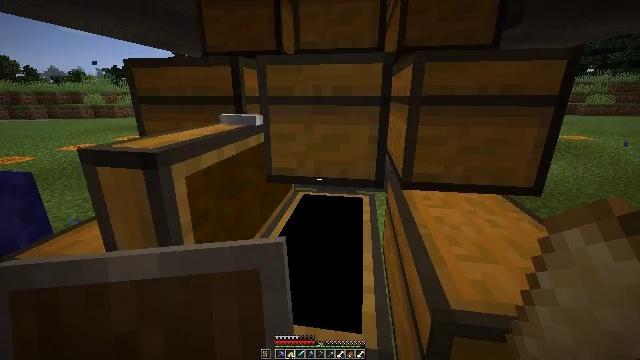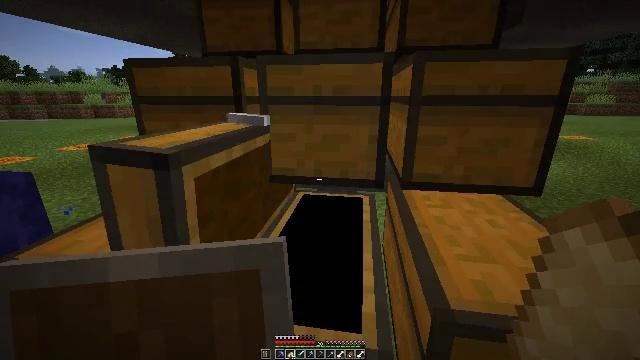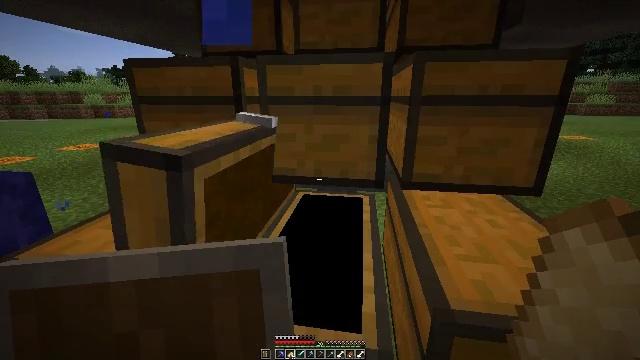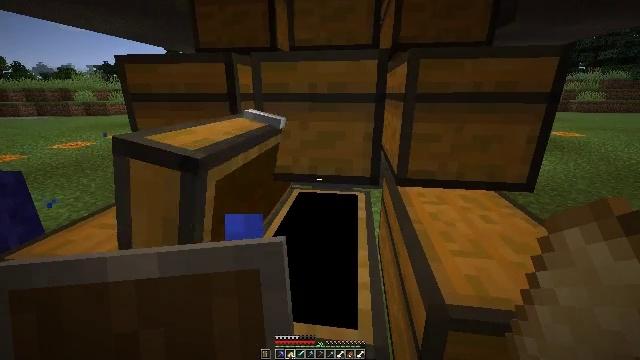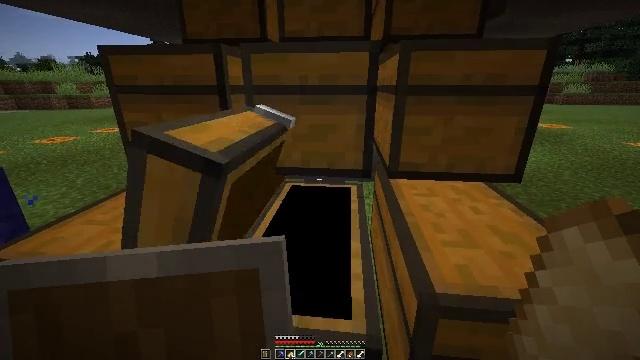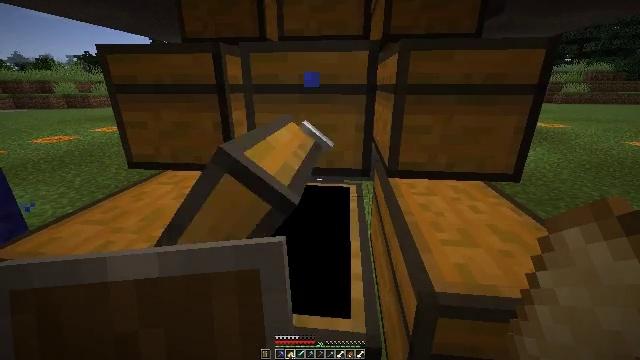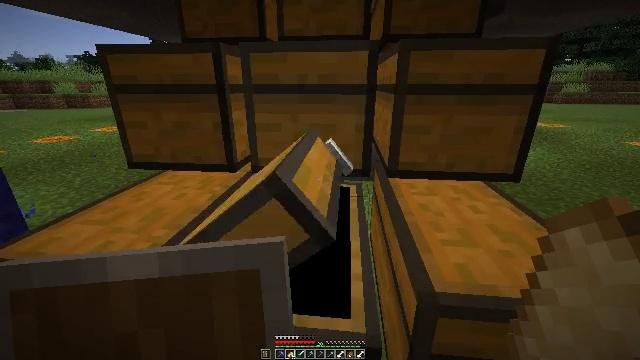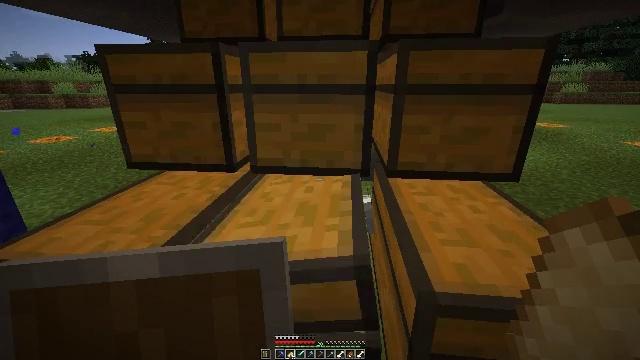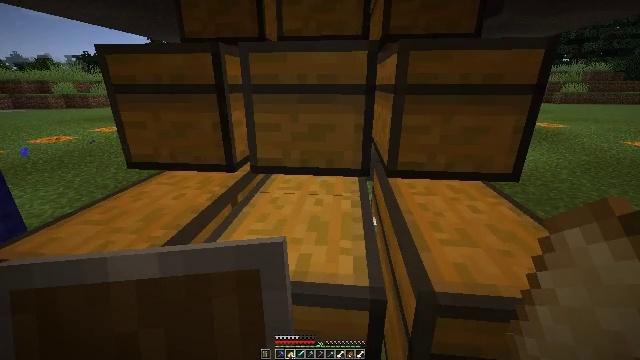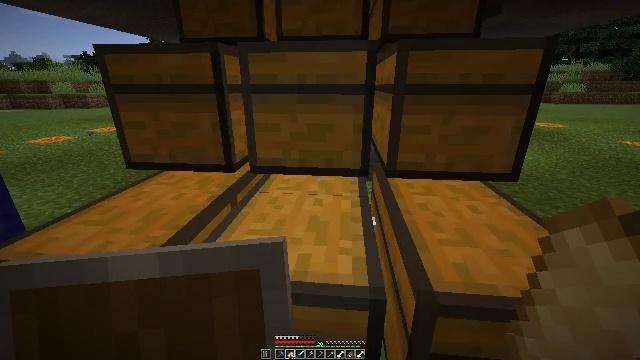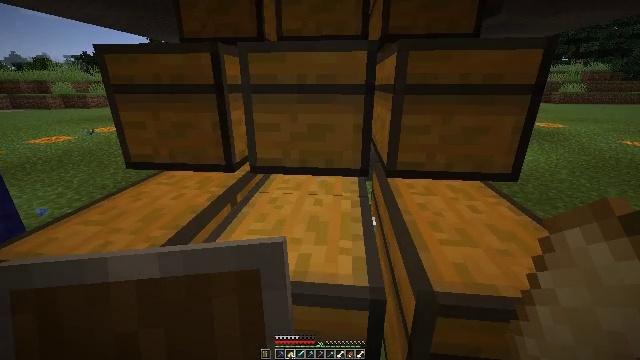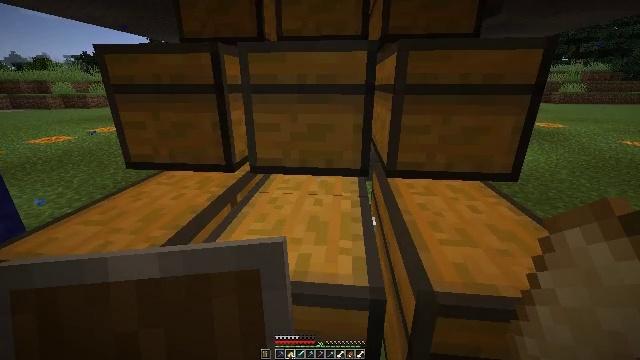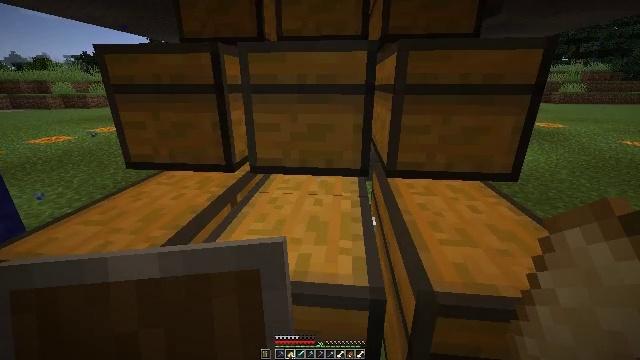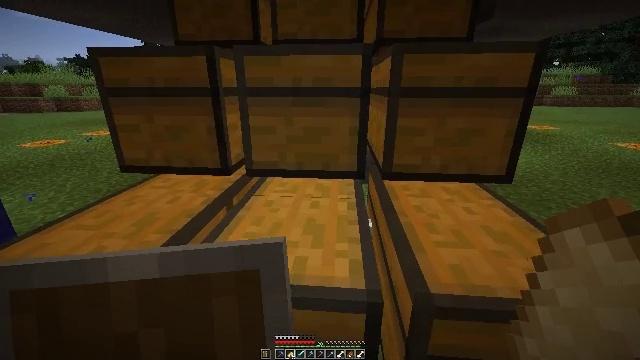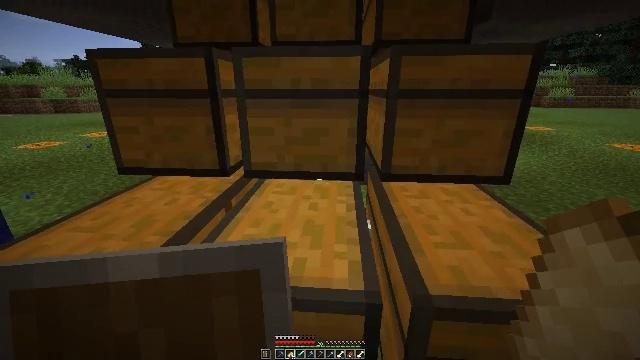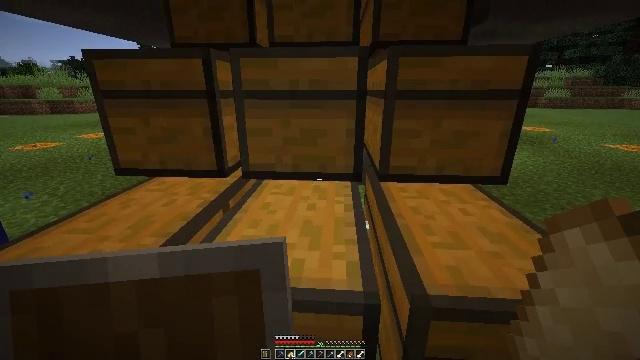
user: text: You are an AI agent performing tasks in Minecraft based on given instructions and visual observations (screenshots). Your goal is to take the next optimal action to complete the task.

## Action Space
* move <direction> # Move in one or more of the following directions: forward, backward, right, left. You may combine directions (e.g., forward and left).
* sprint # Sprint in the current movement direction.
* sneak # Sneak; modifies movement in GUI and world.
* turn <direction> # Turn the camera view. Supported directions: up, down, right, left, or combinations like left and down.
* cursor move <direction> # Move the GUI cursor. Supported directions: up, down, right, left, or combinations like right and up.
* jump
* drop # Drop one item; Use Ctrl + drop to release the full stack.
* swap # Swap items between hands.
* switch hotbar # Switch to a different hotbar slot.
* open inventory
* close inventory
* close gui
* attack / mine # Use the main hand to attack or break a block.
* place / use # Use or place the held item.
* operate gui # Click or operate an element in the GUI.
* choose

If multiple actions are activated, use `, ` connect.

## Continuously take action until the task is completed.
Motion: motion action
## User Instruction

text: Reclaim the blue shulker box for storage.
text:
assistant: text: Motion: no_op
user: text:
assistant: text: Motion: no_op
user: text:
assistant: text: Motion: turn right
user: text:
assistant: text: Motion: turn right and down
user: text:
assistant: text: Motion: no_op
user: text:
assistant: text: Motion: no_op
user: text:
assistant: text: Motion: no_op
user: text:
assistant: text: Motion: no_op
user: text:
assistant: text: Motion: no_op
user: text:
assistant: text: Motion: no_op
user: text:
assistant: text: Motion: no_op
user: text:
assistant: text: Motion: no_op
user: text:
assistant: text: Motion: no_op
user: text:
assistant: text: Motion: no_op
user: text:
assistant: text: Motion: no_op
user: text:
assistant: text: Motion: no_op
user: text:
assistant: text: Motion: no_op
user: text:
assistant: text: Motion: turn right
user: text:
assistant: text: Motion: turn right and up
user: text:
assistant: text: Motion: turn right
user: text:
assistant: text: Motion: no_op
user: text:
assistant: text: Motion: no_op
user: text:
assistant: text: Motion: no_op
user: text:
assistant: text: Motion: no_op
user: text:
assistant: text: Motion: no_op
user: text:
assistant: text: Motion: no_op
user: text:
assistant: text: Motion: no_op
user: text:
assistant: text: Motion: no_op
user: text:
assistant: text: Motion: no_op
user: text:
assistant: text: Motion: move right